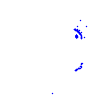
Particle: pion